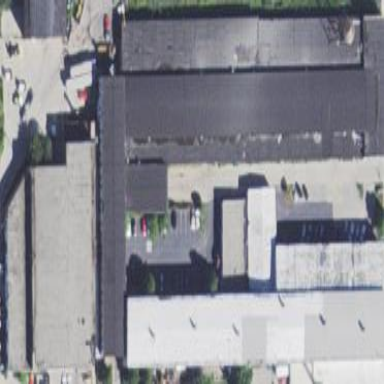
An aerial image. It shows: Industrial building used for industrial purposes.